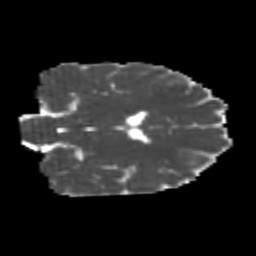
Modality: MD
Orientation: coronal
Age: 21
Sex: male
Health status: healthy
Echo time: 0.074 s